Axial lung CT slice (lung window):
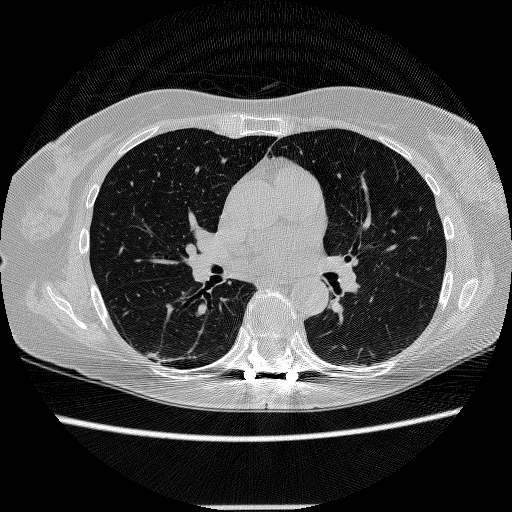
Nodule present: no